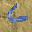
Label: 6